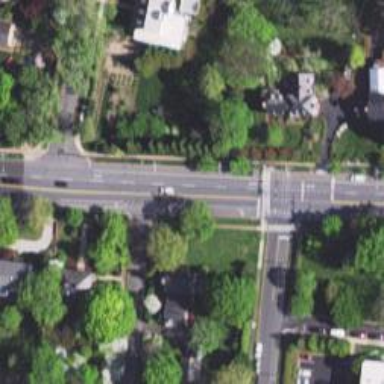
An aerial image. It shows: Unmarked crossing on the road.